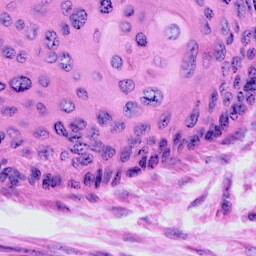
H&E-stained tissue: Cervix